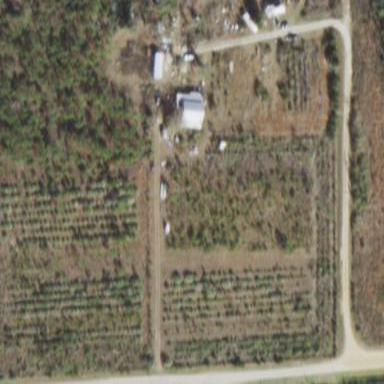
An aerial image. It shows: Plant nursery specializing in trees.